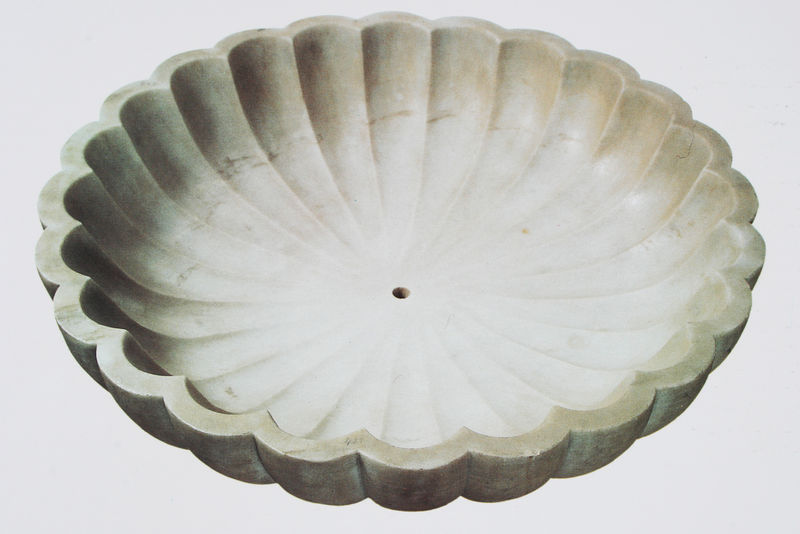
Titel: Brunnenbecken
Standort: Granada
Institution: Museo de la Alhambra
Schlagwörter: blätter, gestein, meer, schatten, wasser, weiß, ocker, blume, grau, hell, holz, licht, marmor, mitte, schwarz, blüte, beige, ornament, barock, schale, schüssel, stein, teller, kalt, flach, kirche, blatt, brunnen, kreis, rund, kanneliert, keramik, relief, wellen, leer, rauh, blümchen, rand, handarbeit, verzierung, bildhauerei, glatt, marmoriert, foto, fotografie, photographie, bögen, gefäß, orient, rippen, form, becken, asien, loch, photo, maserung, farbfoto, kanneluren, lock, muschel, steingut, taufe, objekt, kanten, stumpf, behälter, gefüge, eierschalenweiß, rillen, rille, gewellt, kerben, alabaster, ausgehöhlt, mamor, gehauen, waschbecken, zentriert, taufbecken, abfluss, vogeltränke, vogelbad, taufstein